Chest X-ray. View position: AP
Patient age: 23
Patient sex: M
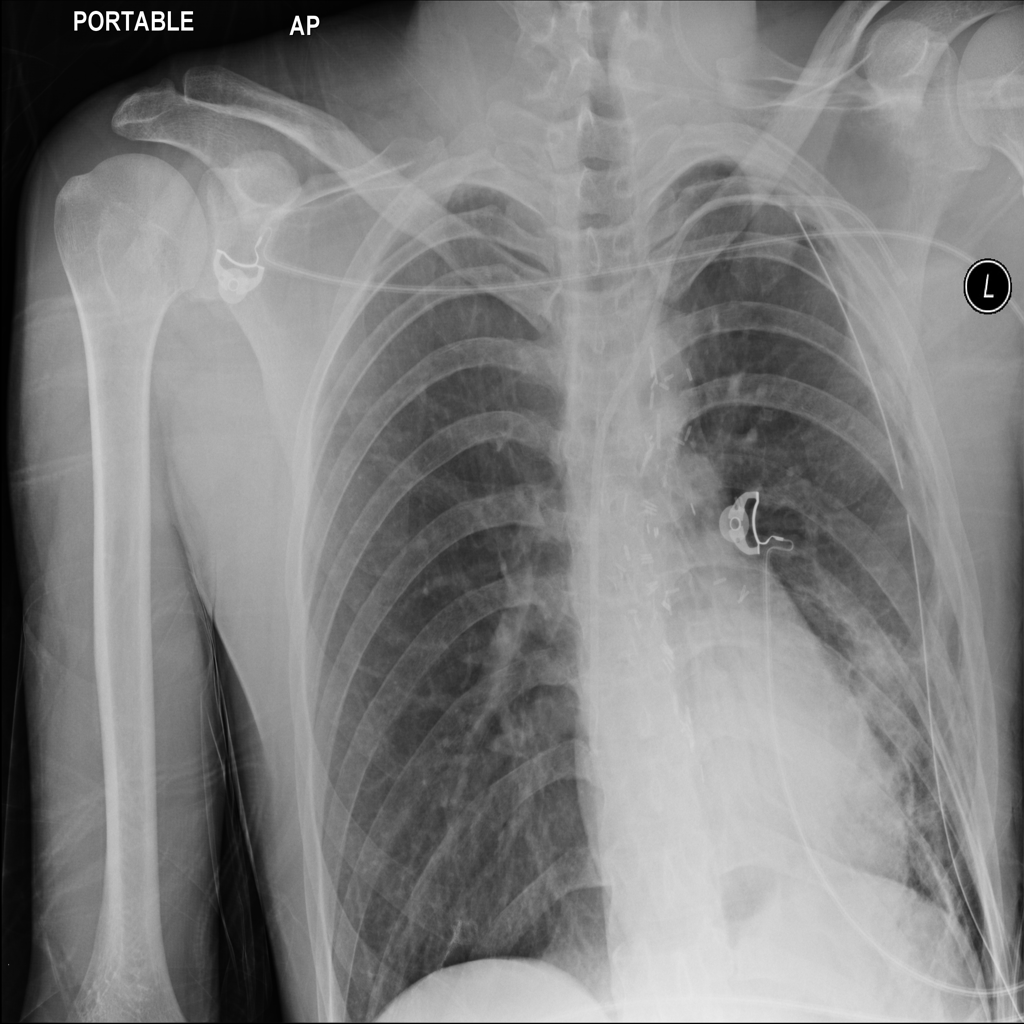
Finding: Pneumothorax